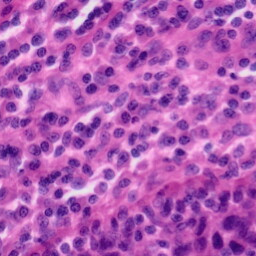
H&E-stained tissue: Tonsil